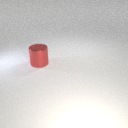
large red metal cylinder